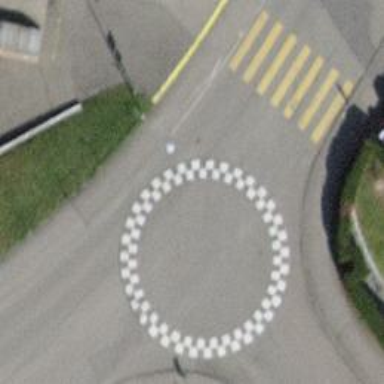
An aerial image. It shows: Mini roundabout on the road.